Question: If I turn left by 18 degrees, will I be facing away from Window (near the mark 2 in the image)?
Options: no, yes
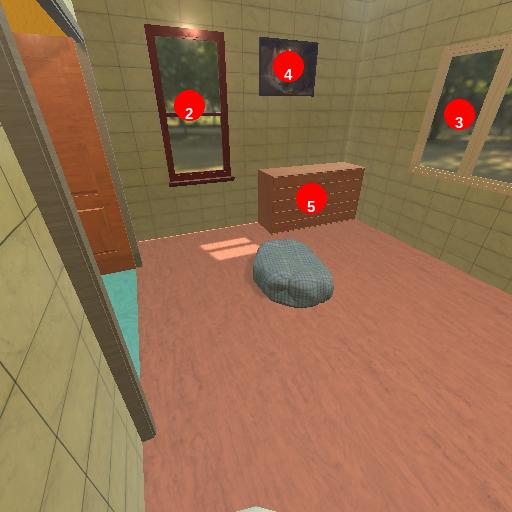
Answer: no